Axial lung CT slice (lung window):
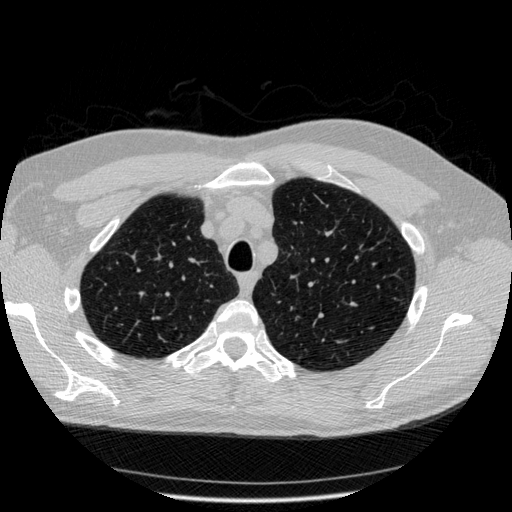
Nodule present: no